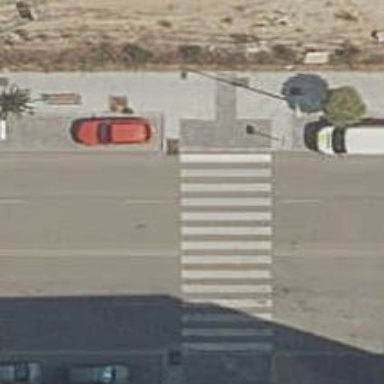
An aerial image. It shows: Uncontrolled crossing on the road.